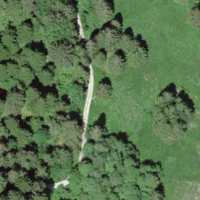
EUNIS habitat code: 43
Species observed at this site:
Filipendula ulmaria